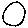
Label: circle